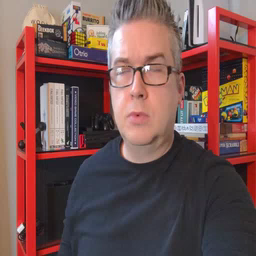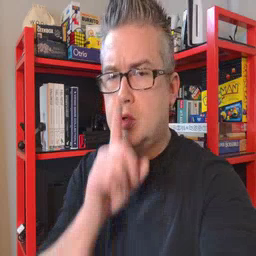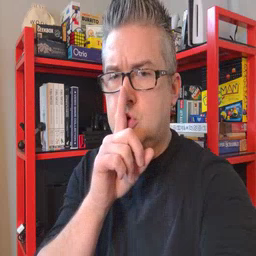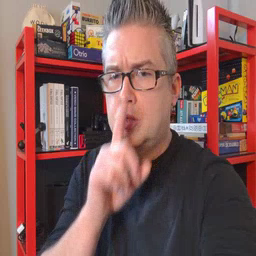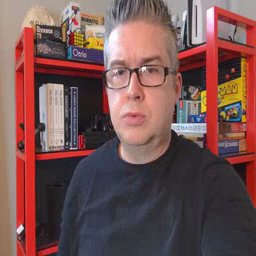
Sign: shhh